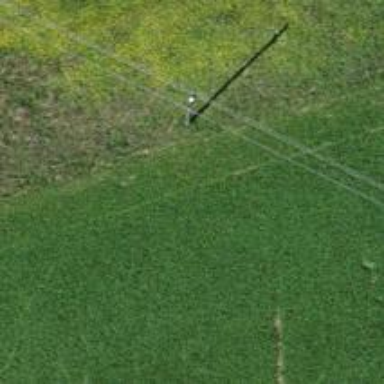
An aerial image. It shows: Power pole.